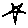
Label: star